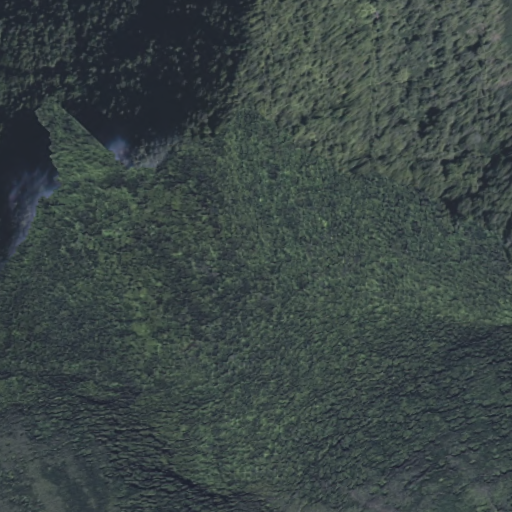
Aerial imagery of mountain in Hawaii named ‘Ōhi‘alele containing only unknown